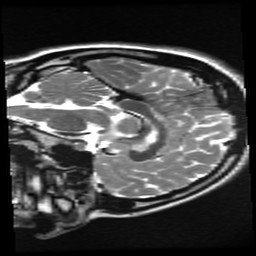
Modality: T2w
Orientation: sagittal
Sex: female
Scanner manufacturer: ge
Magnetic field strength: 3 T
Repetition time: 5 s
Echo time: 0.1015 s